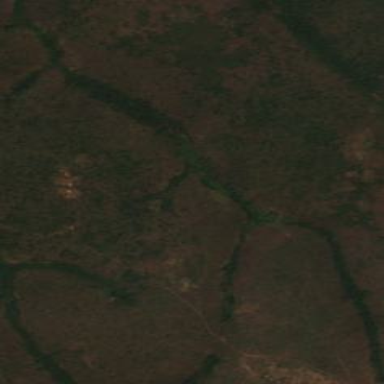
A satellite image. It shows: Forest area.